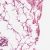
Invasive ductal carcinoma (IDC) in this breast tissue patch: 0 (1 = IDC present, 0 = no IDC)